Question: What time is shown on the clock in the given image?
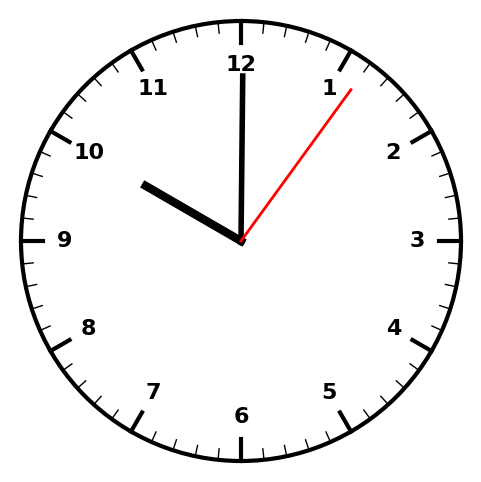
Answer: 10:00:06